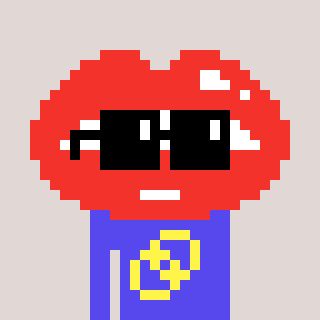
a pixel art character with square black sunglasses, a lips-shaped head and a computerblue-colored body on a warm background